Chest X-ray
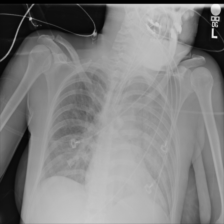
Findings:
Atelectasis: negative
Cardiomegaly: negative
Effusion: negative
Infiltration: negative
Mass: negative
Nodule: negative
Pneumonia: negative
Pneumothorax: negative
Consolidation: negative
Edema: positive
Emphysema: negative
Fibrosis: negative
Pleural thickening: negative
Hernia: negative